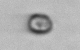
Label: nanoplankton_mix